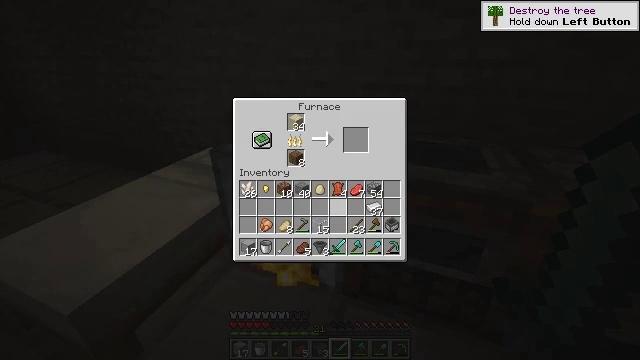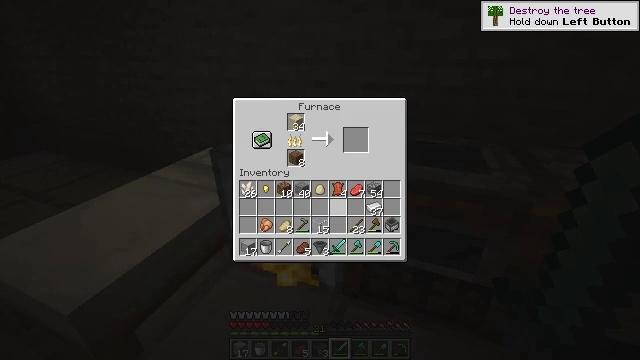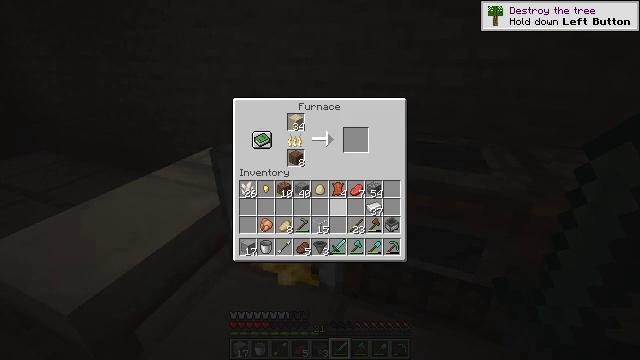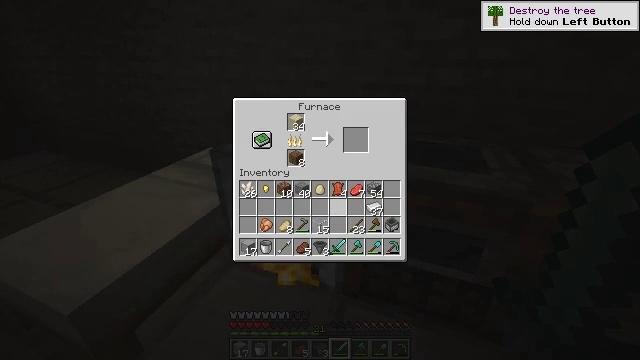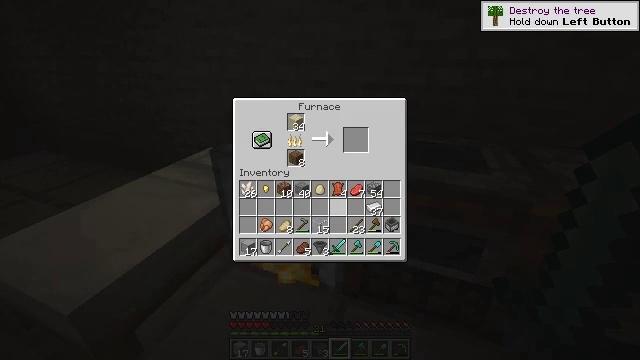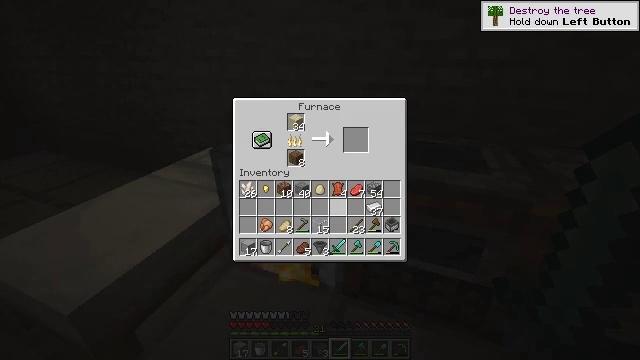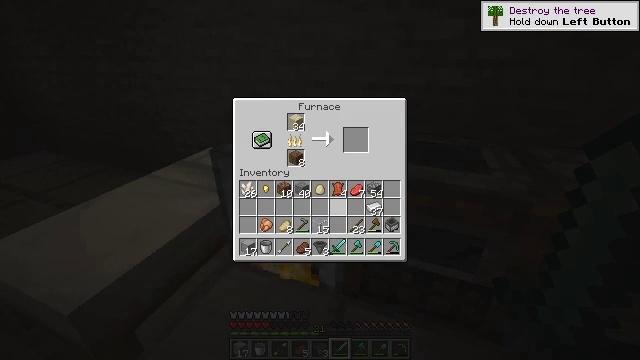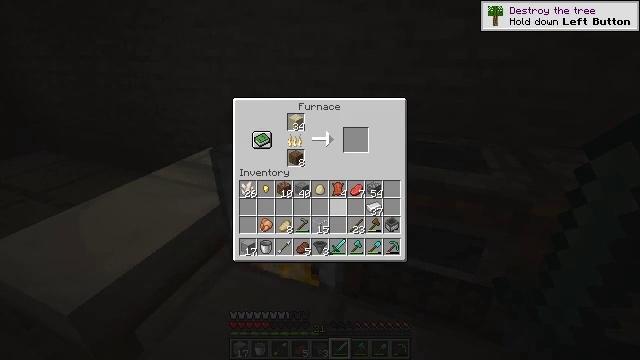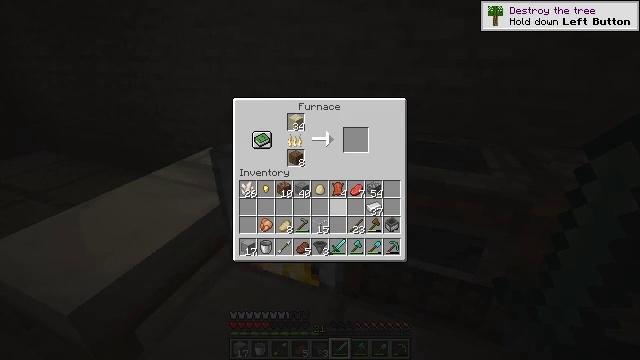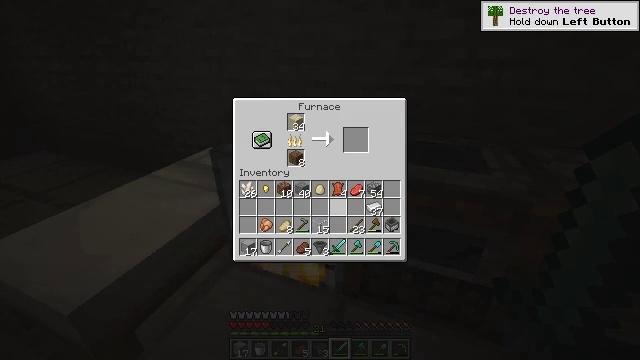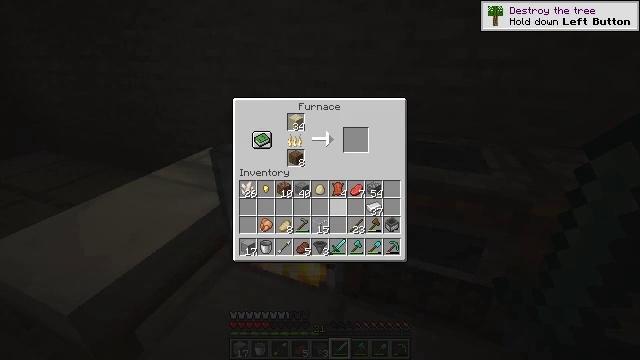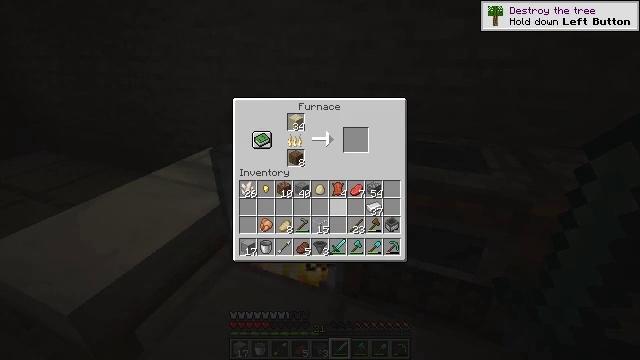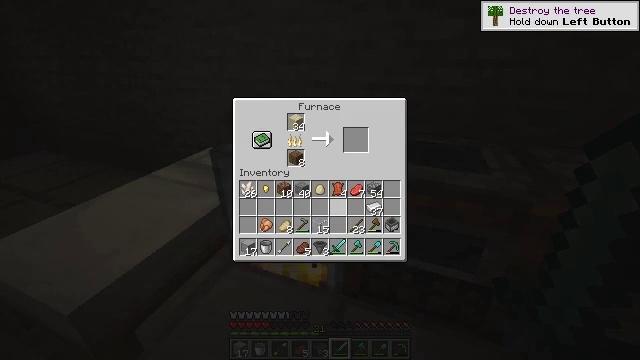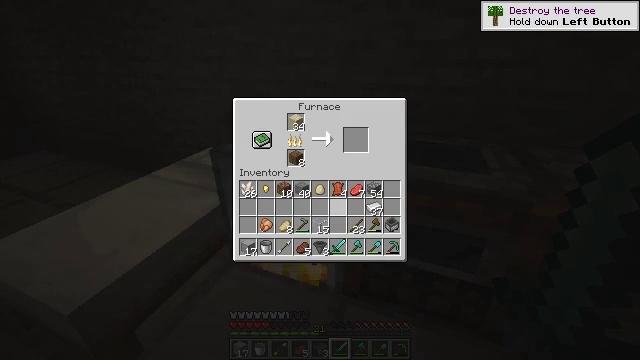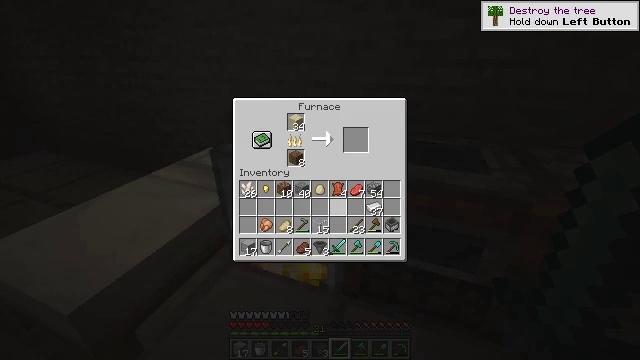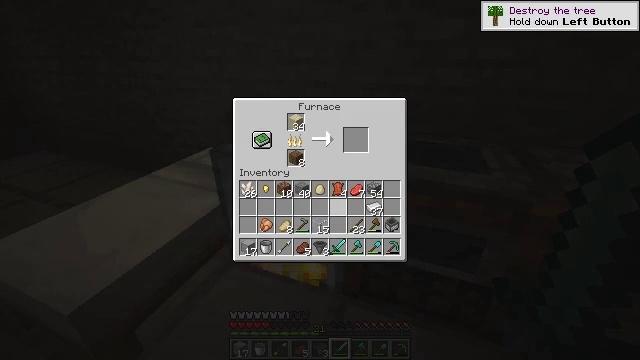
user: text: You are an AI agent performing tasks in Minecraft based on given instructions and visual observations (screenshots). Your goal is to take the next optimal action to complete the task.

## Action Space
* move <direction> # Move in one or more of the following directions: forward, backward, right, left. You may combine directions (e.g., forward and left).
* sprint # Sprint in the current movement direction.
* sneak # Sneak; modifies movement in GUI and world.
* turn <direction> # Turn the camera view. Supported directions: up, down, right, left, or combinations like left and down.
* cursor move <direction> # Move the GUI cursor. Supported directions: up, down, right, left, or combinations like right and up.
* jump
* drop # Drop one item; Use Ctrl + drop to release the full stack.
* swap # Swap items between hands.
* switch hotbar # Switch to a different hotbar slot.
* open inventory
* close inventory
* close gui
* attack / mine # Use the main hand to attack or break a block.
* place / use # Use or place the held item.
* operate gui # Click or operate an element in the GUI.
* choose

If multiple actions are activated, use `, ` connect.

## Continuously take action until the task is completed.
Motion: motion action
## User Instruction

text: Remove the large fern from the terrain.
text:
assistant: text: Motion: no_op
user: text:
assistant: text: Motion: no_op
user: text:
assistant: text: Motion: no_op
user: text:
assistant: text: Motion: no_op
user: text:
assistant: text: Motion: no_op
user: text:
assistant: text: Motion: no_op
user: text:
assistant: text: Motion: no_op
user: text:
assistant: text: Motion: no_op
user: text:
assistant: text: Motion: no_op
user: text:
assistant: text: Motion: no_op
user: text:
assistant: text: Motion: no_op
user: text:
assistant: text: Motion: no_op
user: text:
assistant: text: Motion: no_op
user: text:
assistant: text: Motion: no_op
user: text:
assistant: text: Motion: no_op
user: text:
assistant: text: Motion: no_op
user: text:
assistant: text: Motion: no_op
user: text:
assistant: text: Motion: no_op
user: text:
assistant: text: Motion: no_op
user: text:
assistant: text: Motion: no_op
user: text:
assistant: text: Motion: no_op
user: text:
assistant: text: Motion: no_op
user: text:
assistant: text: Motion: no_op
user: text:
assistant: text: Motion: no_op
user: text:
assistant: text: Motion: no_op
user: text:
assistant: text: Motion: no_op
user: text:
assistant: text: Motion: no_op
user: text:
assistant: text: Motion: no_op
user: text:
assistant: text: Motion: no_op
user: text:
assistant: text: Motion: no_op